Question: I have tired to make a flip card in android.Please make an image view,when I click on,it flip like

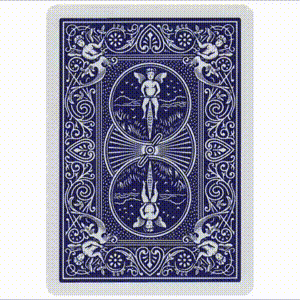
Answer: '''
imageView.setOnClickListener(new View.OnClickListener() {
@Override
public void onClick(View view) {
final ObjectAnimator oa1 = ObjectAnimator.ofFloat(imageView, "scaleX", 1f, 0f);
final ObjectAnimator oa2 = ObjectAnimator.ofFloat(imageView, "scaleX", 0f, 1f);
oa1.setInterpolator(new DecelerateInterpolator());
oa2.setInterpolator(new AccelerateDecelerateInterpolator());
oa1.addListener(new AnimatorListenerAdapter() {
@Override
public void onAnimationEnd(Animator animation) {
super.onAnimationEnd(animation);
imageView.setImageResource(R.drawable.frontSide);
oa2.start();
}
});
oa1.start();
}
});
'''
This animation doesn't have any depth but maybe you will like it.
You can also set animation duration with
'''
oa1.setDuration(1000);
oa2.setDuration(1000);
'''